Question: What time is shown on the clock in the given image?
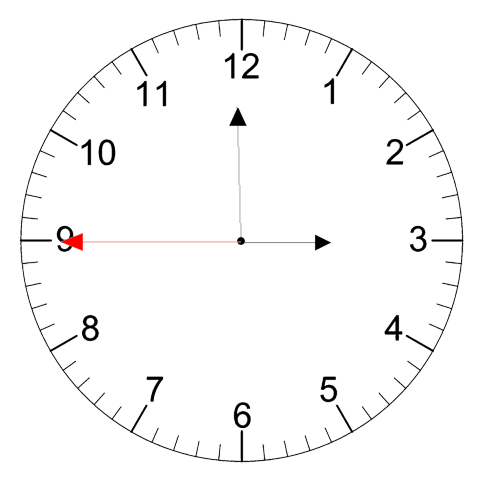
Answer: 02:59:45